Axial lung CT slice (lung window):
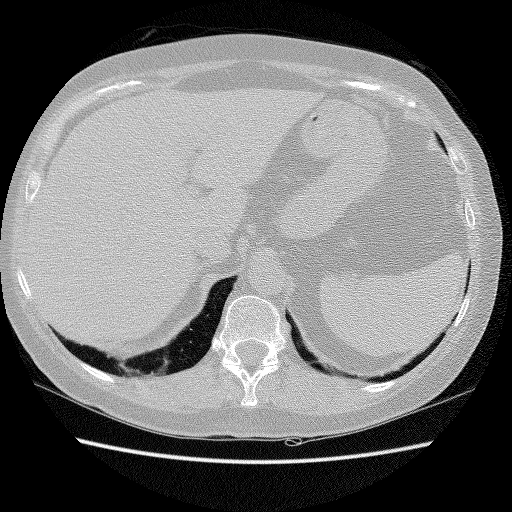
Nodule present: no